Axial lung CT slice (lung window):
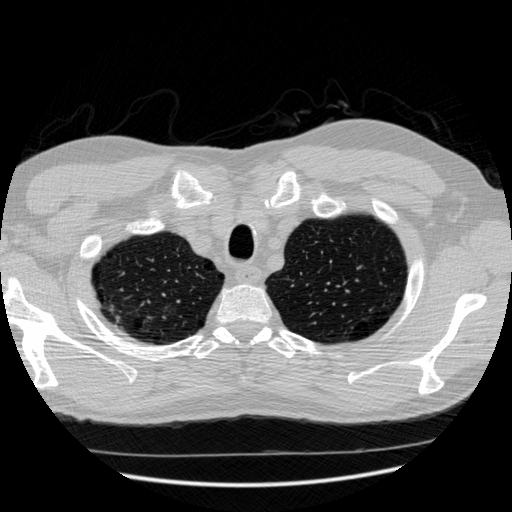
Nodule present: no